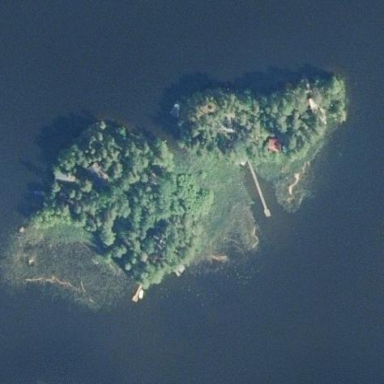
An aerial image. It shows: Islet.